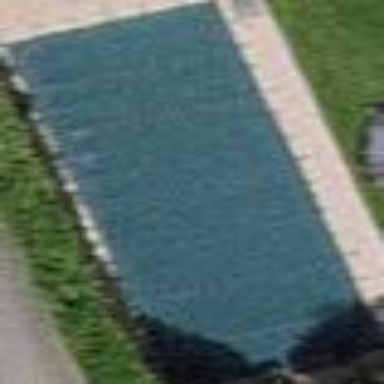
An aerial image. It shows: Swimming pool located in leisure land.